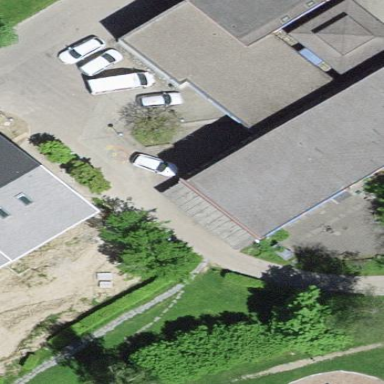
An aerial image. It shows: Kindergarten housed in school building.